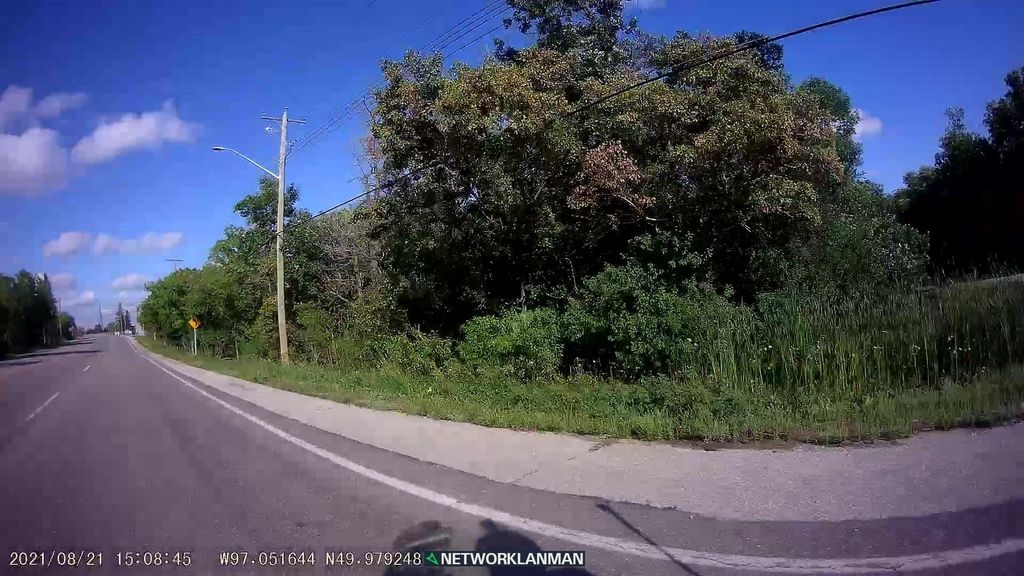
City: winnipeg